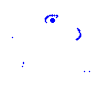
Particle: pion